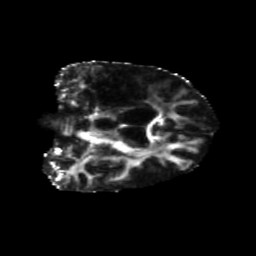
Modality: FA
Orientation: coronal
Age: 63
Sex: female
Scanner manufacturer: siemens
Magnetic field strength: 3 T
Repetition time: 5.25 s
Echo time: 0.08 s